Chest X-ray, AP view. Patient: 55 years old, sex M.
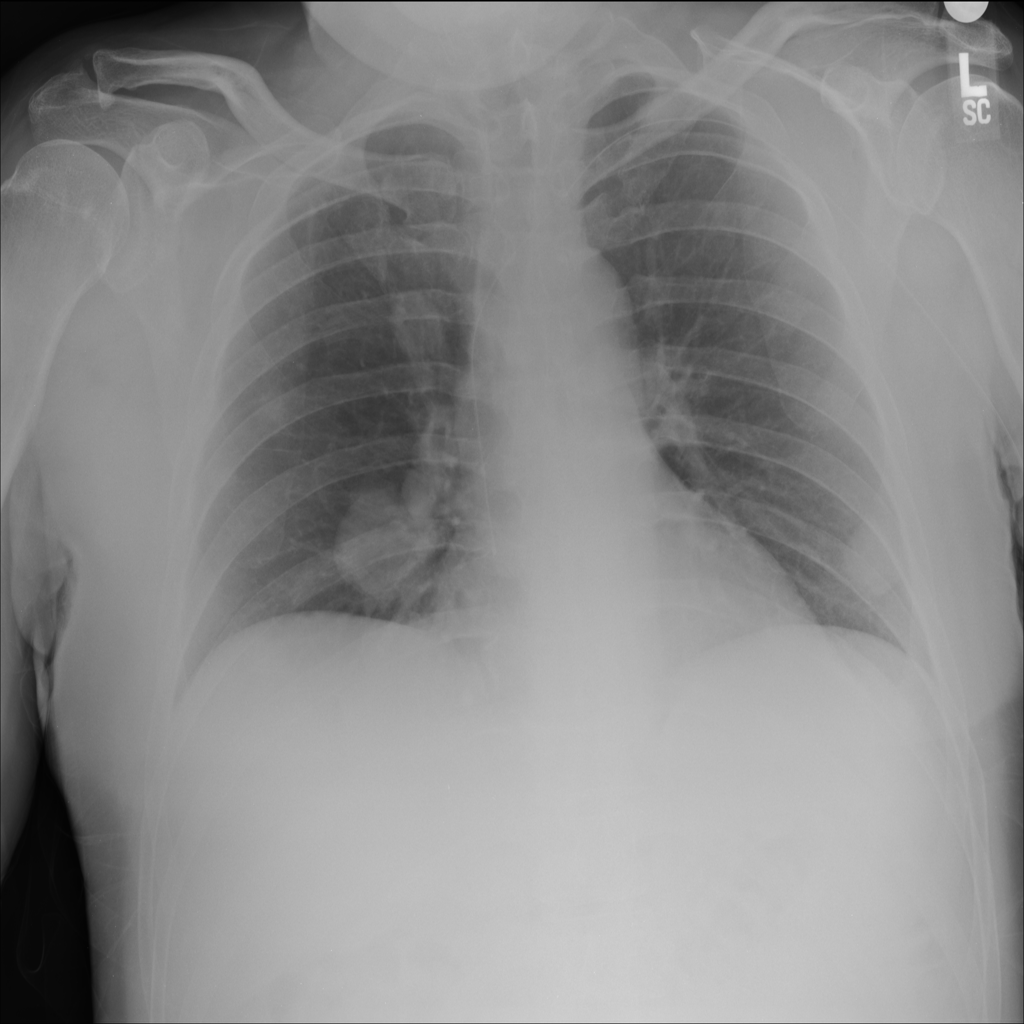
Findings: No Finding